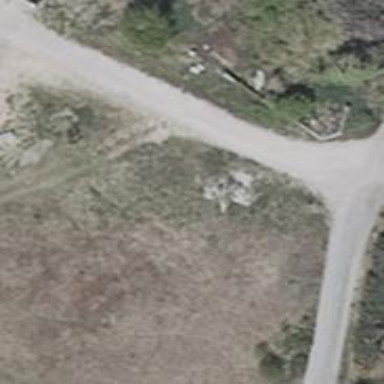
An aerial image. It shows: Sandy driveway.